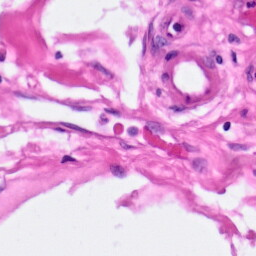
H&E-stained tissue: Pancreatic